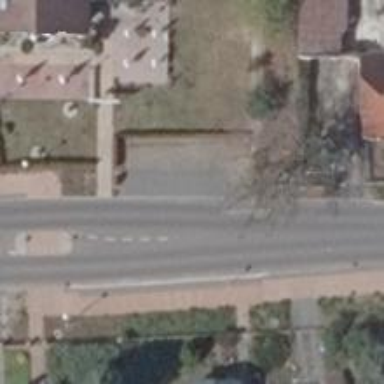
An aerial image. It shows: Public transport stop position.